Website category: sports
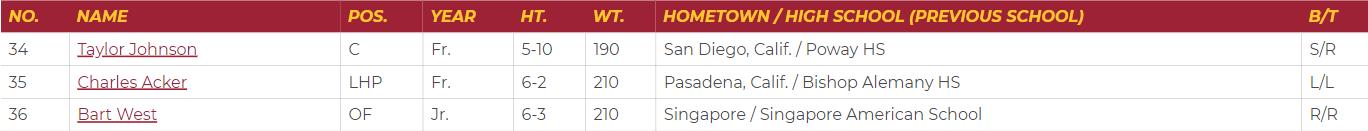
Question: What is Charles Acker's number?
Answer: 35

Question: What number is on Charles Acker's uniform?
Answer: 35

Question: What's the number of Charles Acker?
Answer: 35

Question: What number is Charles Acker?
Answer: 35

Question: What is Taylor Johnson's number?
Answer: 34

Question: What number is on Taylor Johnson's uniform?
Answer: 34

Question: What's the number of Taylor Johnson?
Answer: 34

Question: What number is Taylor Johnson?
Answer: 34

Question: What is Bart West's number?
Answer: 36

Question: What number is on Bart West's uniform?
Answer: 36

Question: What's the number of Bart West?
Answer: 36

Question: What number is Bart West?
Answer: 36

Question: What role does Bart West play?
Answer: OF

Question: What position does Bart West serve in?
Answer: OF

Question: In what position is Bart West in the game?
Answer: OF

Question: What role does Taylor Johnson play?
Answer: C

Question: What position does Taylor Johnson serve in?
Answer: C

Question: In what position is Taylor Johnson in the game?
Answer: C

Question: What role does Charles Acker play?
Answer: LHP

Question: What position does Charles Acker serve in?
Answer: LHP

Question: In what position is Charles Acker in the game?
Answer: LHP

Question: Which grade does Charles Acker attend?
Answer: Fr.

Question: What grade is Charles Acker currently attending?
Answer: Fr.

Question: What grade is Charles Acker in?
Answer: Fr.

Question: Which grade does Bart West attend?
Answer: Jr.

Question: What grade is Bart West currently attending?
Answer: Jr.

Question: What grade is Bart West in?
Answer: Jr.

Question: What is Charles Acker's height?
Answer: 6-2

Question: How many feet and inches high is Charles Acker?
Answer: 6-2

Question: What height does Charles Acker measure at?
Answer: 6-2

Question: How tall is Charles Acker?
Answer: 6-2

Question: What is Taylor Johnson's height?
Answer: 5-10

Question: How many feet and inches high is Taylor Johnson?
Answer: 5-10

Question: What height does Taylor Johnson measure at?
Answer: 5-10

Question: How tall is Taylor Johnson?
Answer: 5-10

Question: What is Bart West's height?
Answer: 6-3

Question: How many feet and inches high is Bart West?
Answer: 6-3

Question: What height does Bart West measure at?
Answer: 6-3

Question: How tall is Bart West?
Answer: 6-3

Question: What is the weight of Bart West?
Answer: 210

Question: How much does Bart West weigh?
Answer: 210

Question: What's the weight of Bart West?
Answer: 210

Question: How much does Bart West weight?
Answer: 210

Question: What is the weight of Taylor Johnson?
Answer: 190

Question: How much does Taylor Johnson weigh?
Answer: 190

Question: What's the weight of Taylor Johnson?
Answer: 190

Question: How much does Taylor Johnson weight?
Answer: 190

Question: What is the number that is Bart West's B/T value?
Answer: R/R

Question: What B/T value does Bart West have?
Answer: R/R

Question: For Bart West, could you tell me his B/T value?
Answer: R/R

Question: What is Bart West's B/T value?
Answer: R/R

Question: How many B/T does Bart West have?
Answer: R/R

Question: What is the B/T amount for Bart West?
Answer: R/R

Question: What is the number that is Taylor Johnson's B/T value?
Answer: S/R

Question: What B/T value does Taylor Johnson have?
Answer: S/R

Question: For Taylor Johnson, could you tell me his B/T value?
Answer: S/R

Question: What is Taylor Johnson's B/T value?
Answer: S/R

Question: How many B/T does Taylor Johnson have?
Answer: S/R

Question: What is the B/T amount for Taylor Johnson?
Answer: S/R

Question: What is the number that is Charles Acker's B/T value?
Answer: L/L

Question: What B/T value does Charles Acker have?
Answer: L/L

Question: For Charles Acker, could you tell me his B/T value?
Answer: L/L

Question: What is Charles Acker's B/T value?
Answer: L/L

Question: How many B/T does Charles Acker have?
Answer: L/L